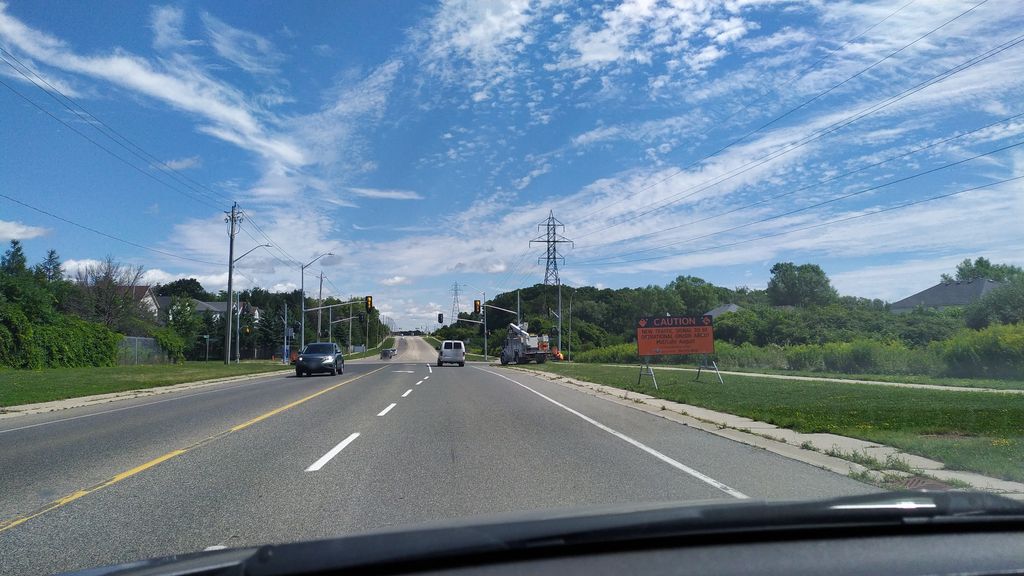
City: kitchener-waterloo